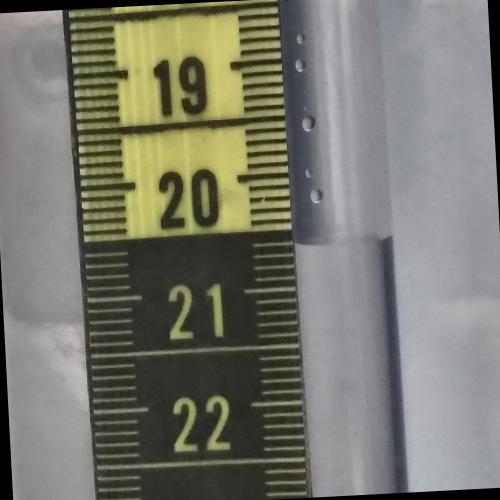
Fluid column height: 20.6 cm